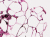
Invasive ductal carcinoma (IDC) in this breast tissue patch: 0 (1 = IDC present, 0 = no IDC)